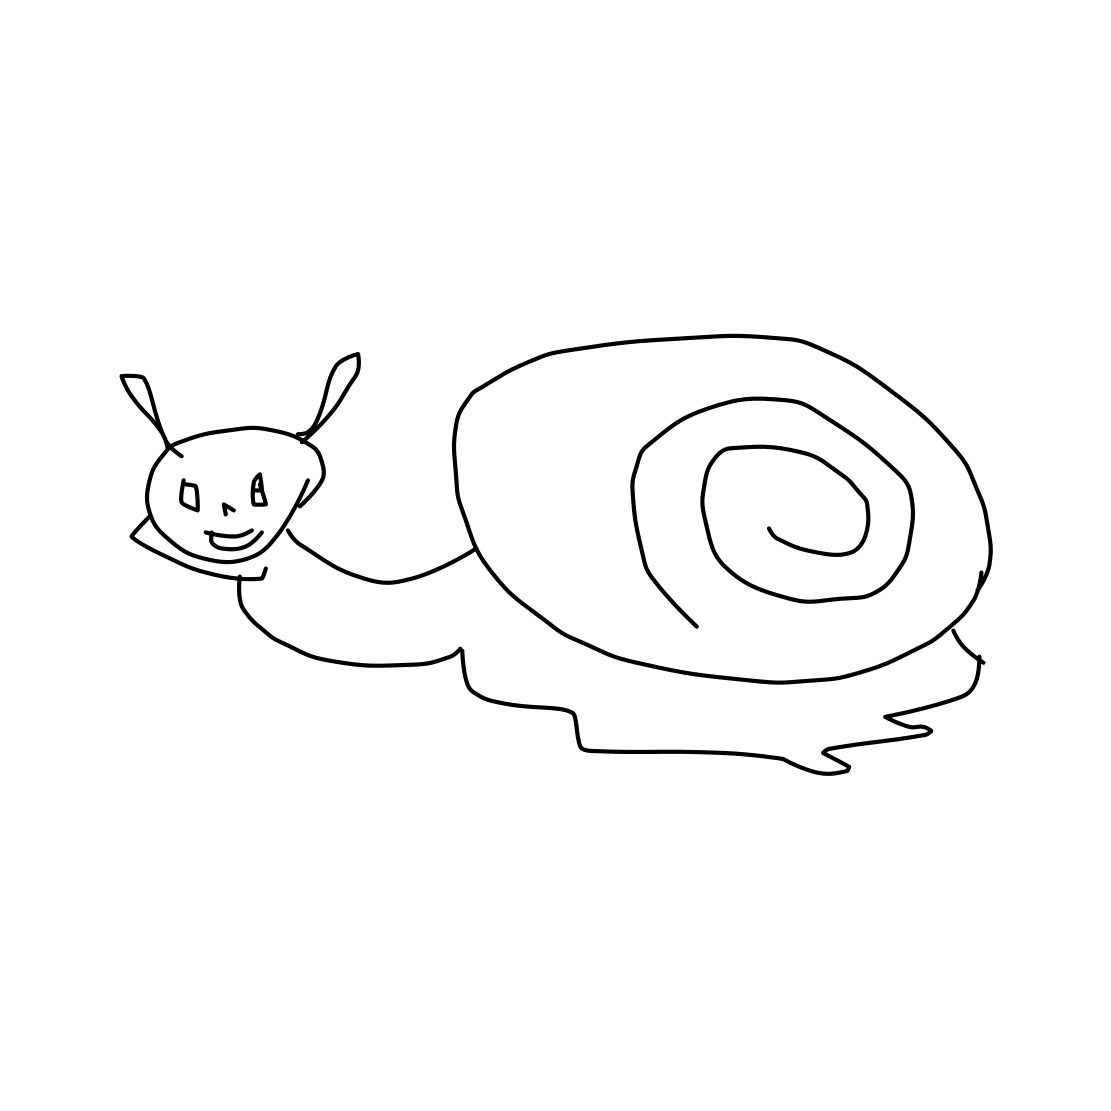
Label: snail